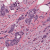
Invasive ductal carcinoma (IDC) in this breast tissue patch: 1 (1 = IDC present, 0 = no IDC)